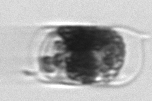
Label: Hemiaulus